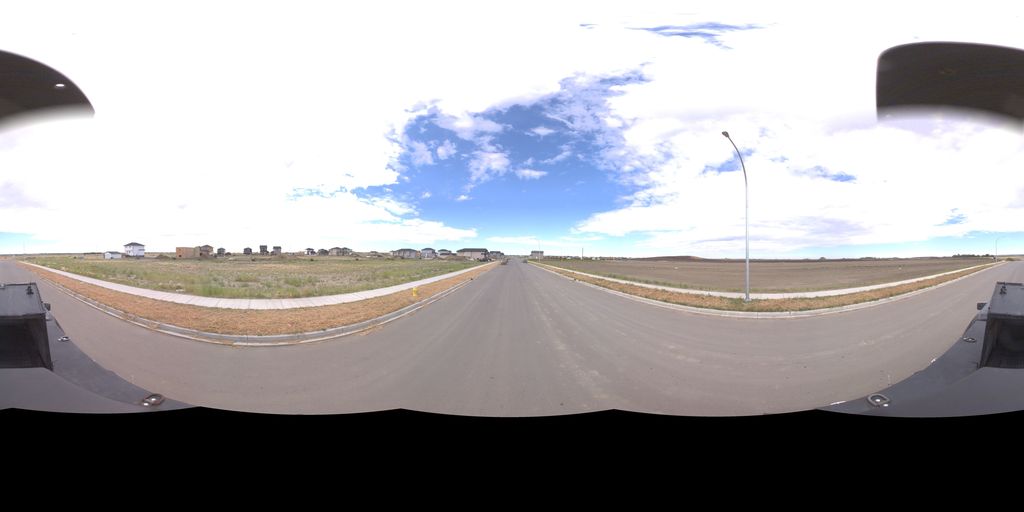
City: saskatoon